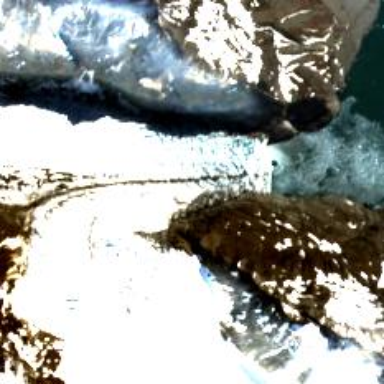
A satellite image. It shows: Stunning view of glacier.